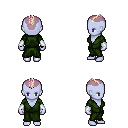
a pixel art fantasy rpg character, female body template, dark elf, purple skin, green robe, red pants, white blonde short mohawk hairstyle, white cloth bracers, four views (front, back, left, right), 2x2 character sprite sheet, small pixel art, hard edges, no anti-aliasing